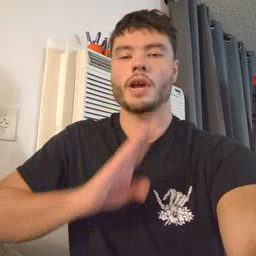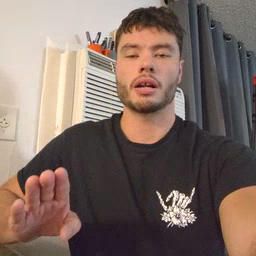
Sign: quiet